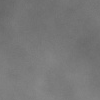
Atmospheric dust classification: dusty